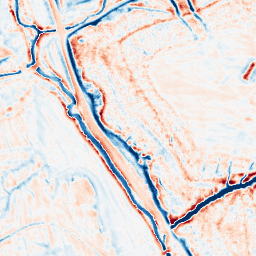
Category: edge_preserving
Decomposition family: bilateral
Decomposition parameters: d: 15
sigma_color: 100
sigma_space: 150
Upsampling method: regularized
Upsampling parameters: scale: 2
lambda_reg: 0.01
Upsampling scale: 2